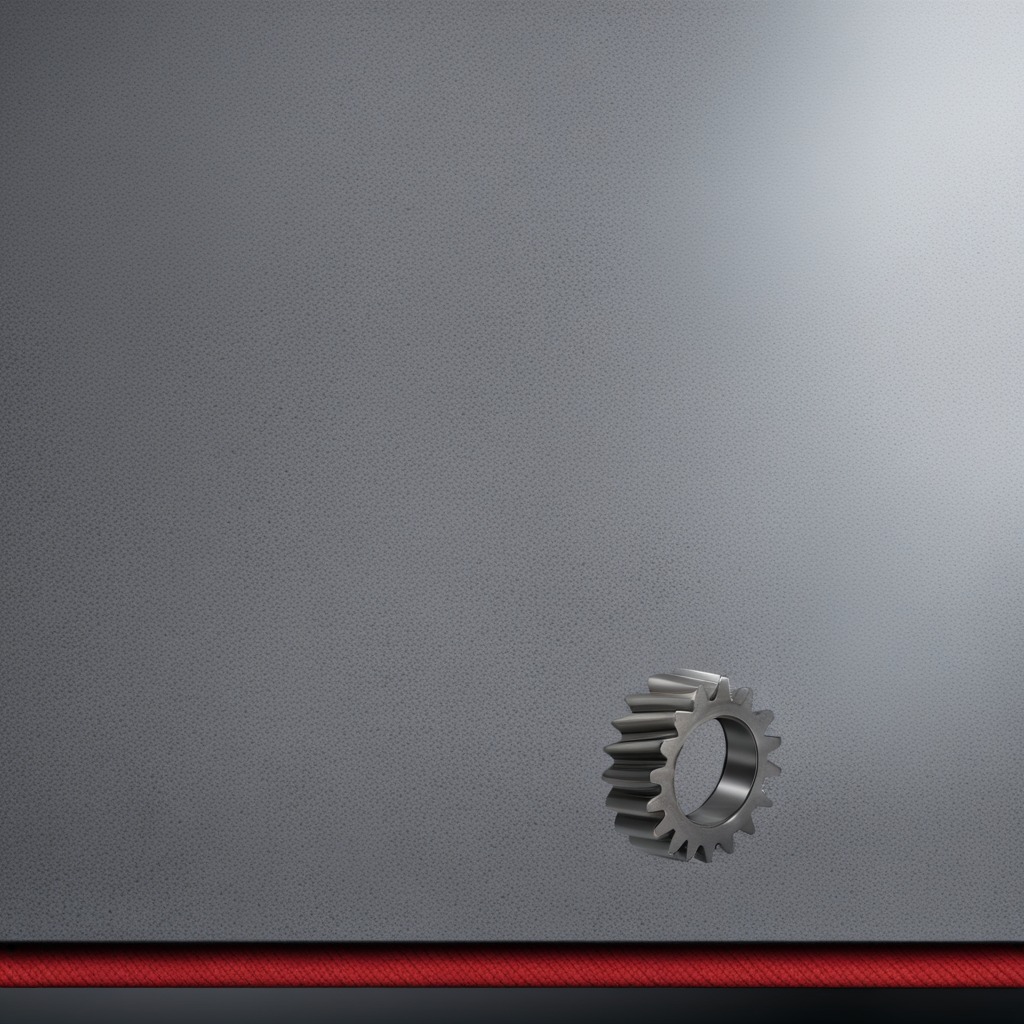
A steel gear with teeth is lying on the clean granite tabletop.